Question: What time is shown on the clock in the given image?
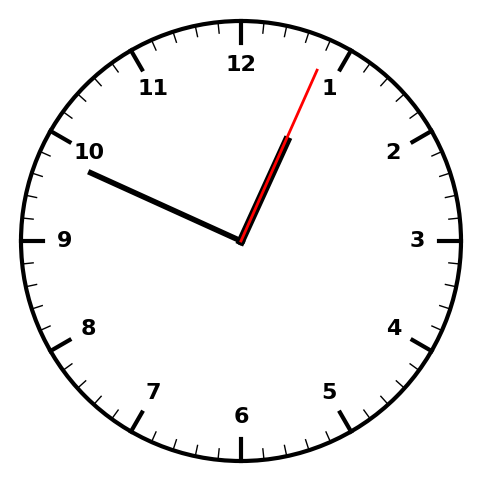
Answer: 12:49:04